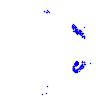
Particle: kaon